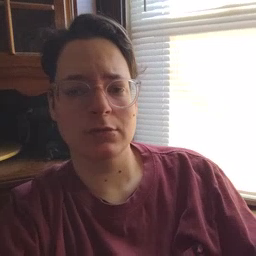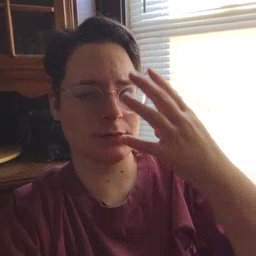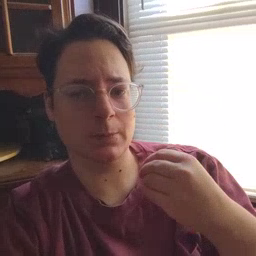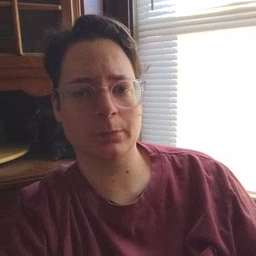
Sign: sleep